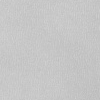
Atmospheric dust classification: dusty